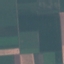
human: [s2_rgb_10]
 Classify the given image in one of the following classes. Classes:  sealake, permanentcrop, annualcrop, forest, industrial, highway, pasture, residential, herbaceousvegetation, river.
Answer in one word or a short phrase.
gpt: AnnualCrop